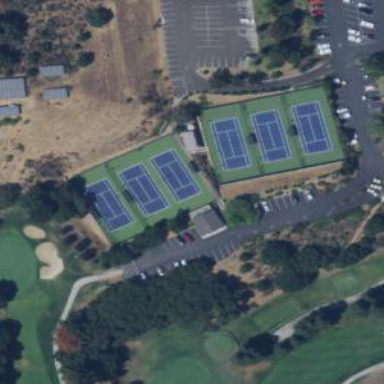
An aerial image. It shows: Tennis court in leisure pitch.